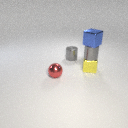
small gray metal cylinder behind small yellow metal cube